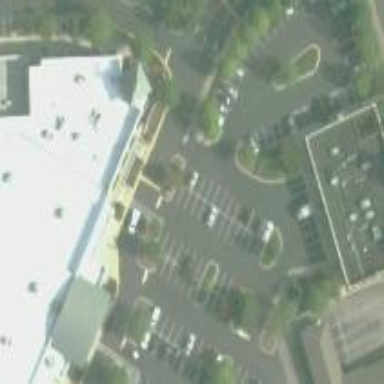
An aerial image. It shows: Parking area with surface.